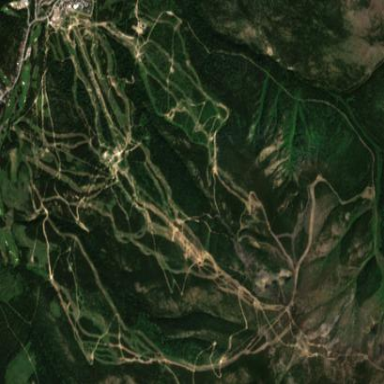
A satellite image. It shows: Area designated for winter sports.